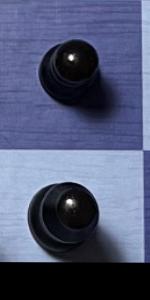
Label: Bishop_Black